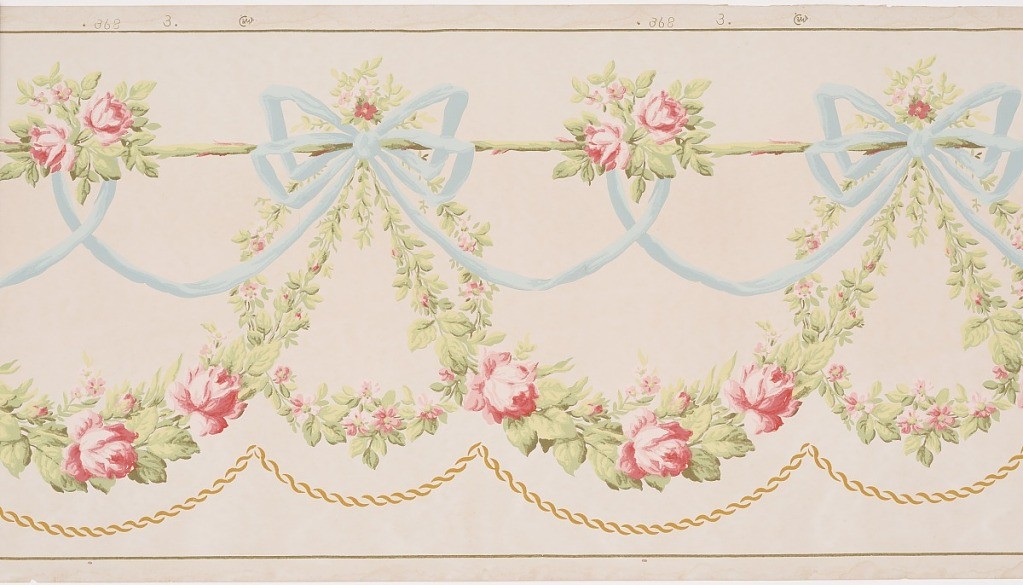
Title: Frieze
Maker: Cresswell & Washburn Ltd, Philadelphia, Pennsylvania, 1880 - 1900
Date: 1905–1915
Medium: Machine-printed paper
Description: Garland of roses suspended from blue knotted ribbon. Swagged band of rope twist or cable molding below swag. Printed in red, green, blue and gold on white ground.